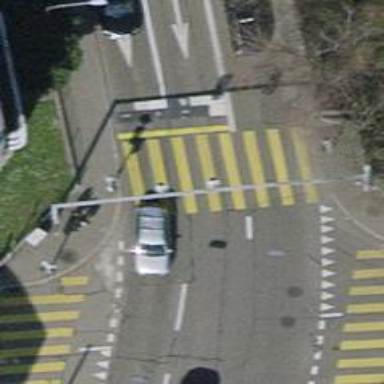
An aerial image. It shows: Zebra crossing with traffic signals.